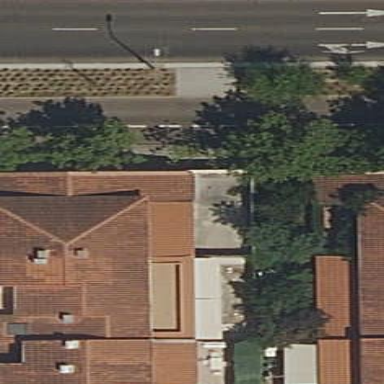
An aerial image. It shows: Terrace building.